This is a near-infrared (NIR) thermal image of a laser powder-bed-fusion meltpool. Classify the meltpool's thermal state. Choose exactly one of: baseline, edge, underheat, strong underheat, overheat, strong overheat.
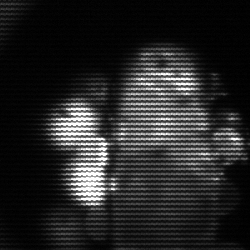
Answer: strong underheat